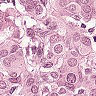
Metastatic tissue present: yes